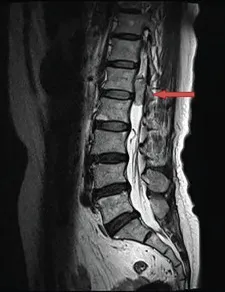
Changes of hemangioblastoma of the magnetic resonance imaging (MRI). A space-occupying lesion at L1-L2 was detected (red arrow) in May 2016.
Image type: radiology (mri)